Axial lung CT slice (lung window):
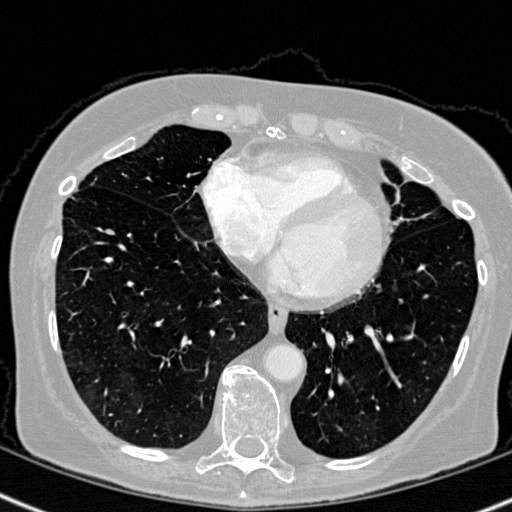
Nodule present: no